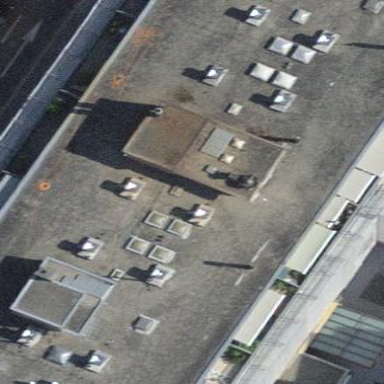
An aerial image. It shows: Hotel building.